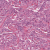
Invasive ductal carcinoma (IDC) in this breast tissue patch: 1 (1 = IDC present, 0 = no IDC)